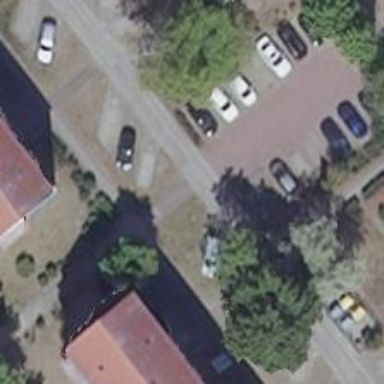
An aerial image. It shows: Sidewalk along the footway.